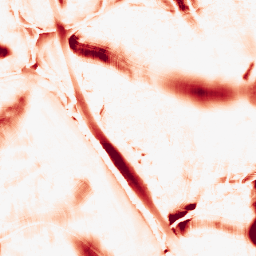
Category: morphological
Decomposition family: morphological_ellipse
Decomposition parameters: operation: opening
width: 50
height: 50
Upsampling method: sinc_hamming
Upsampling parameters: scale: 8
kernel_size: 16
Upsampling scale: 8